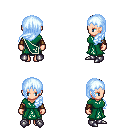
a pixel art fantasy rpg character, female body template, human, light skin, sash dress, teal pants, white cyan left-swept hairstyle, cloth bracers, metal boots, four views (front, back, left, right), 2x2 character sprite sheet, small pixel art, hard edges, no anti-aliasing